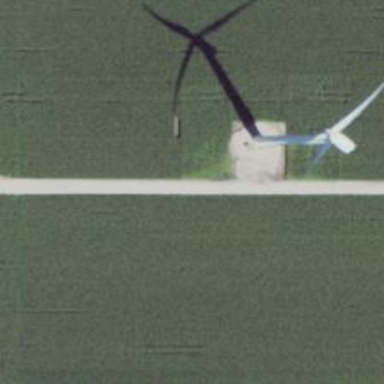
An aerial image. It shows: Wind generator in the form of horizontal axis wind turbine.